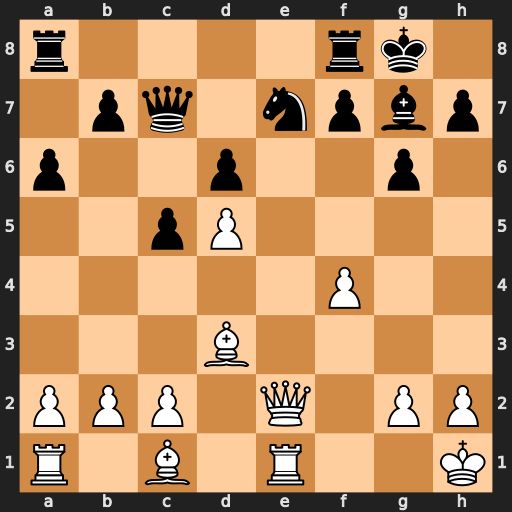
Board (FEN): r4rk1/1pq1npbp/p2p2p1/2pP4/5P2/3B4/PPP1Q1PP/R1B1R2K
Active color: w
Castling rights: -
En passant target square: -
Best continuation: Qxe7 Qxe7 Rxe7